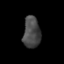
Tissue: prostate
Cell type: Fibroblasts
Senescence score: 0.7034
Nuclear area (px): 526
Mean DAPI intensity: 72.736